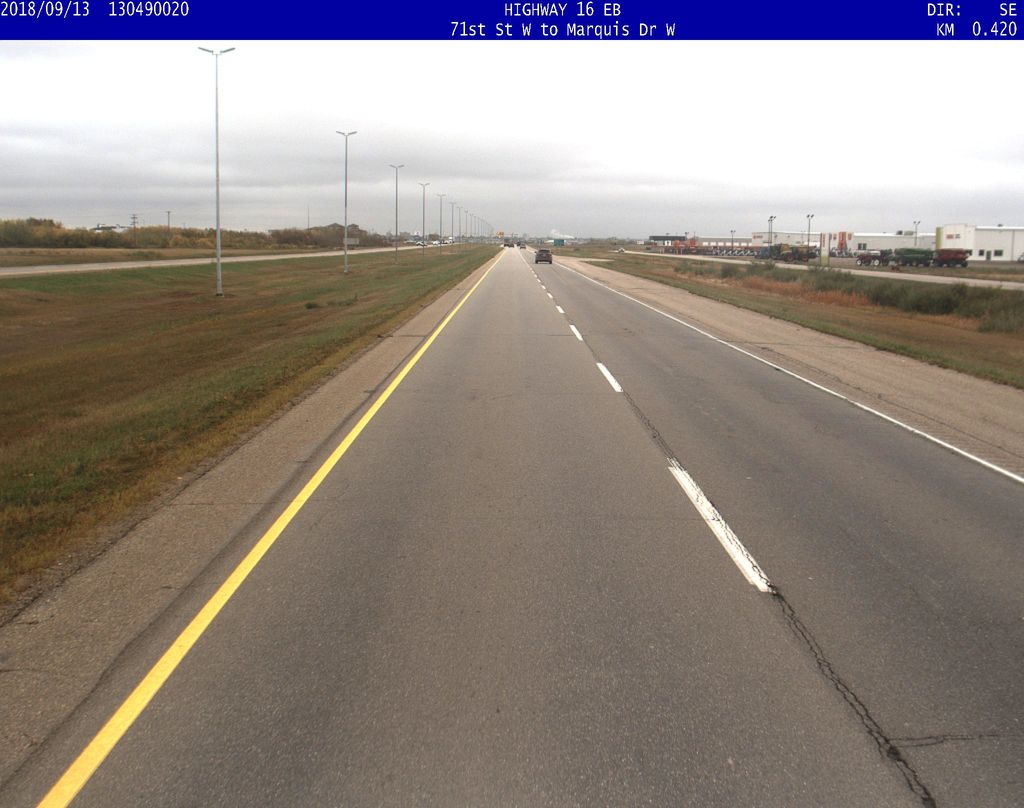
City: saskatoon